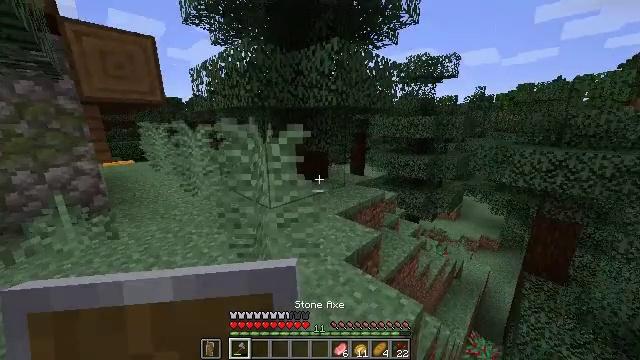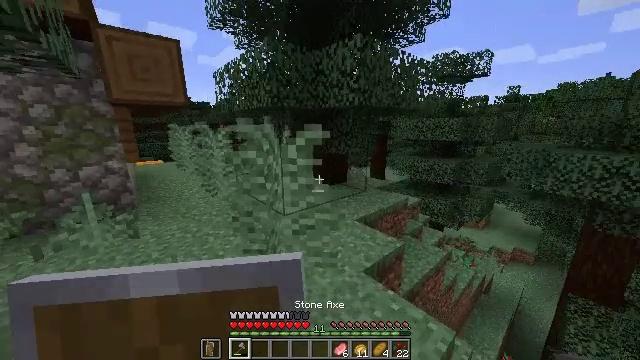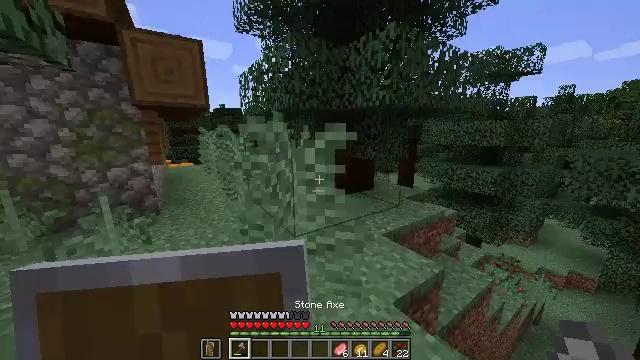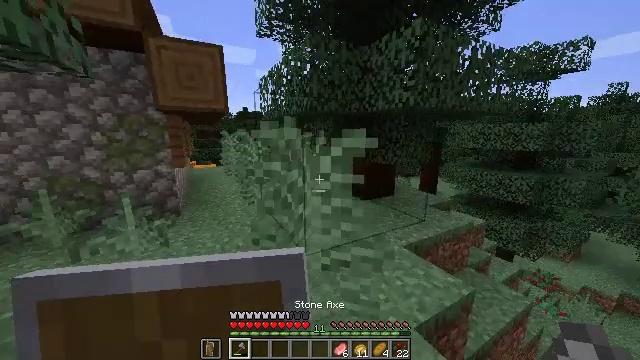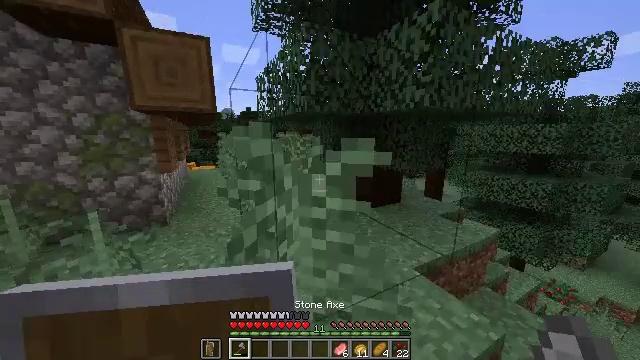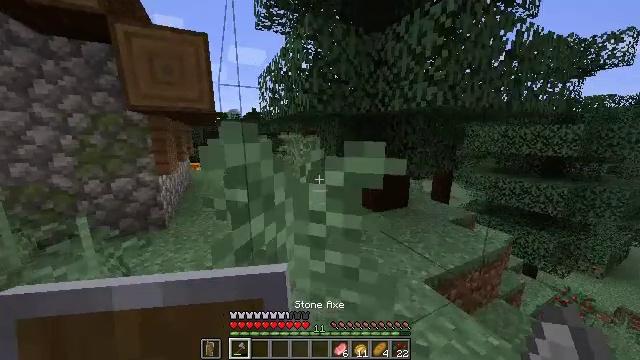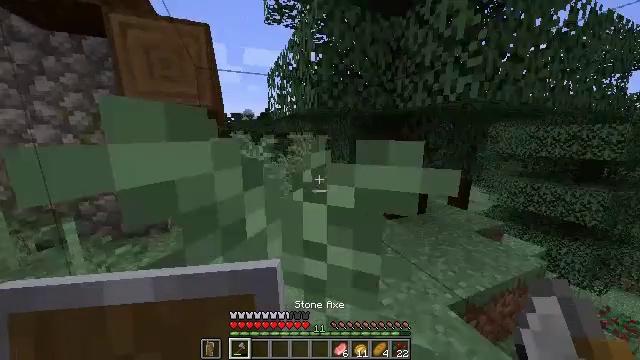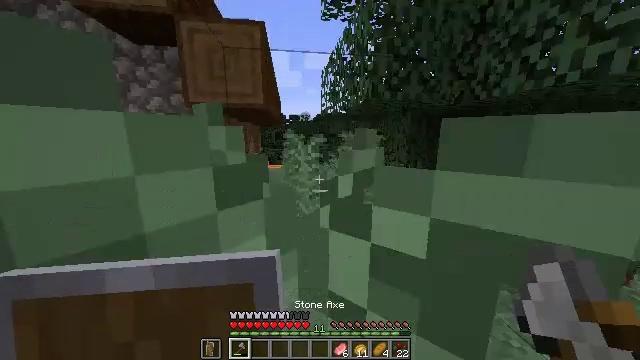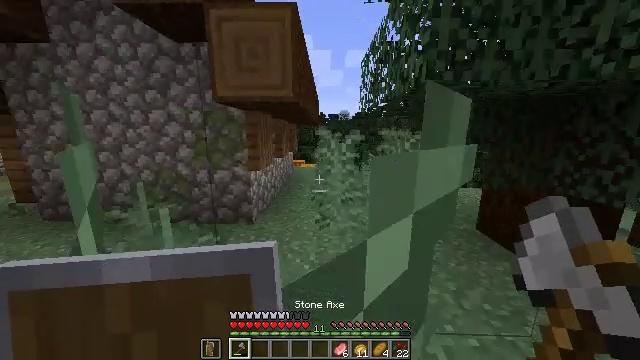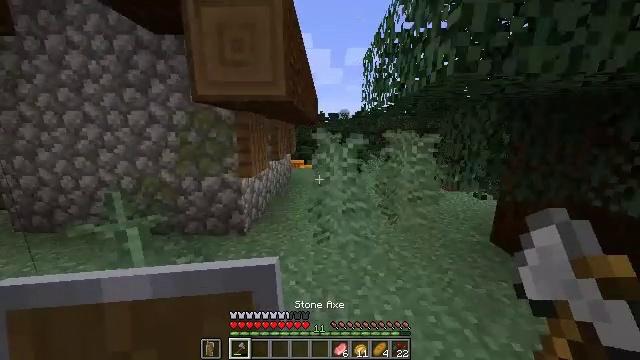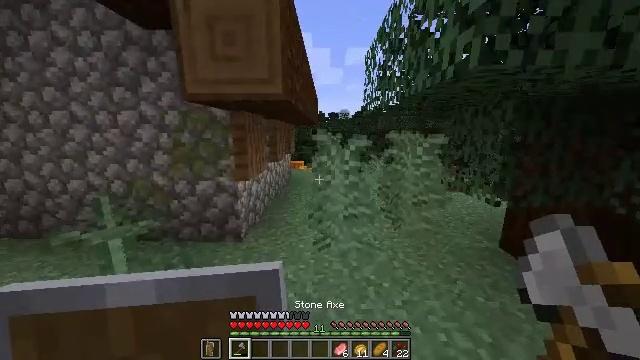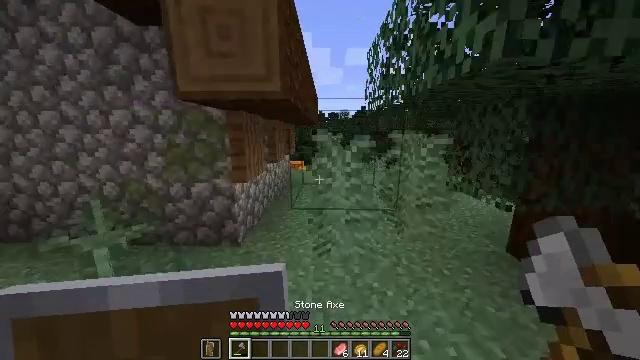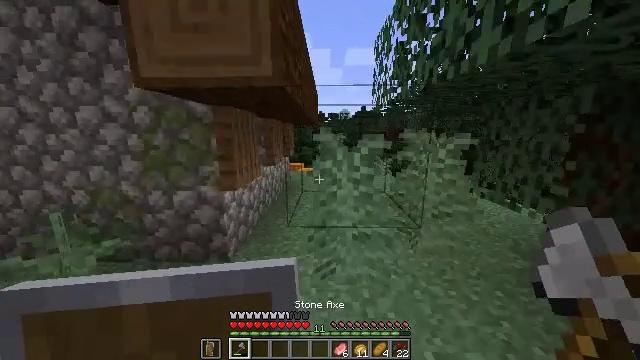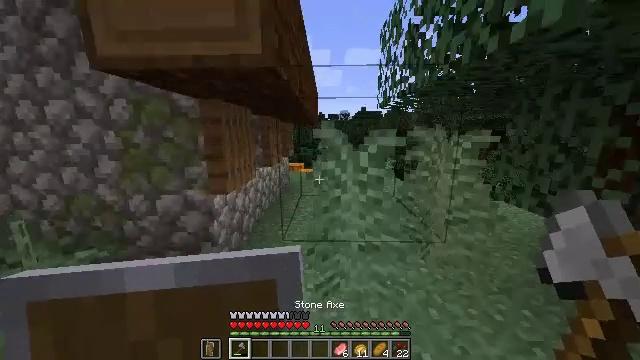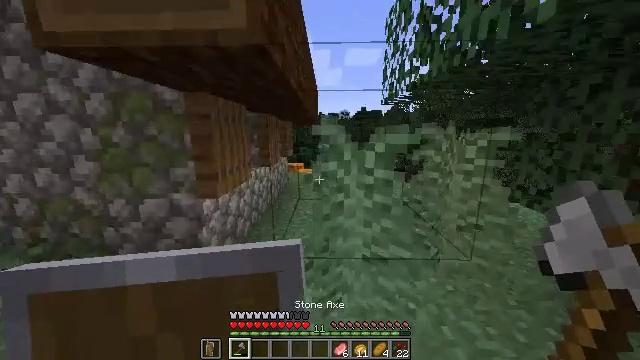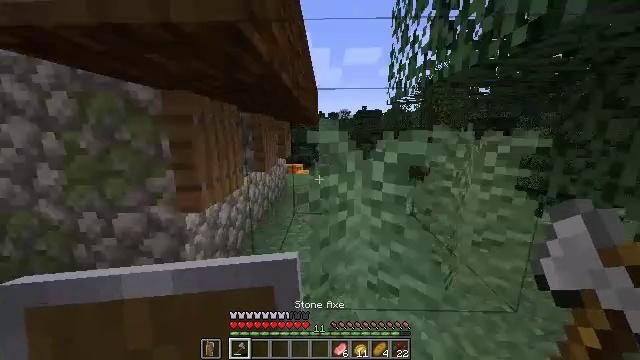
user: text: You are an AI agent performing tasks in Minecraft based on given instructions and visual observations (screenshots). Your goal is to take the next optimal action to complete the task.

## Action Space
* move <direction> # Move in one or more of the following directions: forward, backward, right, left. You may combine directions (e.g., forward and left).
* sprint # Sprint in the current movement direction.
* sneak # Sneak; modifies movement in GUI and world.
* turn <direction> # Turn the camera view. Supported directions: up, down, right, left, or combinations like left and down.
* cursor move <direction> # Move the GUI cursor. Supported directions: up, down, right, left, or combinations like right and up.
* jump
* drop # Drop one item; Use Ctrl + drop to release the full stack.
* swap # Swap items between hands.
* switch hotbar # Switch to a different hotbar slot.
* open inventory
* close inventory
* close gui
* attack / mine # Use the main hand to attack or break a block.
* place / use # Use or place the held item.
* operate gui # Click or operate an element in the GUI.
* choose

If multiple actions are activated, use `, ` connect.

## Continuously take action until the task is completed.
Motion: motion action
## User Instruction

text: Hunt the zombie villager.
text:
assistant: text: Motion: move forward, sprint, turn left
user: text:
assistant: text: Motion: move forward, sprint, turn left and up
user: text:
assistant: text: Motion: move forward, sprint, turn left
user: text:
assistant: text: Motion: move forward, sprint
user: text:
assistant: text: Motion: move forward, sprint, turn left
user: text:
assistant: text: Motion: move forward, sprint, turn left
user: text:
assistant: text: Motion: move forward, sprint, turn left
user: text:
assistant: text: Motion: move forward, sprint, turn left
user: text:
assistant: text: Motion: move forward, sprint
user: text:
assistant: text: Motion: move forward, sprint
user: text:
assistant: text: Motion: move forward, sprint
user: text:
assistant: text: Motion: move forward, sprint
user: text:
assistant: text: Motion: move forward, sprint
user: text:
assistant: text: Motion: move forward, sprint
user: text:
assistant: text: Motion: move forward, sprint
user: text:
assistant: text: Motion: move forward and move right, sprint
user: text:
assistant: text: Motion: move forward and move right, sprint
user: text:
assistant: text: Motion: move forward and move right, sprint
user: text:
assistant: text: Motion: move forward and move right, sprint
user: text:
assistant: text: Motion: move forward, sprint
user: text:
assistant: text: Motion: move forward, sprint
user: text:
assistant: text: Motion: move forward, sprint
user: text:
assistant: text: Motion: move forward, sprint
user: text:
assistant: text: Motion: move forward, sprint
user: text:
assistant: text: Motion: move forward, sprint, turn left and down
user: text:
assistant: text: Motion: move forward and move right, turn left
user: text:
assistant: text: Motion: move forward and move right, turn left
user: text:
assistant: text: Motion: move forward and move right, turn left
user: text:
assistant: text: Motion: move forward and move right, turn left
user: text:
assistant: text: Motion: move forward and move right